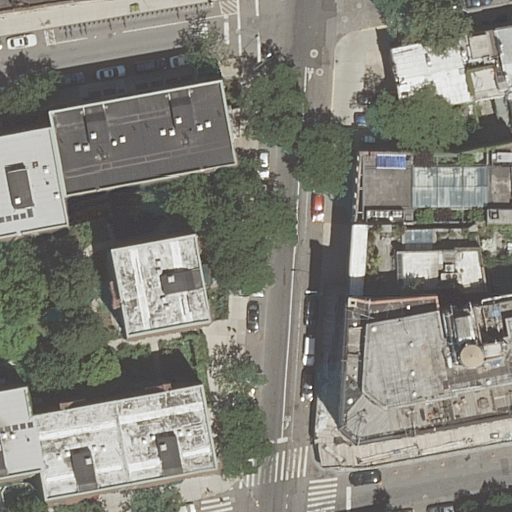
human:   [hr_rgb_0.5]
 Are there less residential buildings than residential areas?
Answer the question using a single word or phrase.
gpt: no

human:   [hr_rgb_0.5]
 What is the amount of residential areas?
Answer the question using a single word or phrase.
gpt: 1

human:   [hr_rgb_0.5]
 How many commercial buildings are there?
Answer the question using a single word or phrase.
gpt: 0

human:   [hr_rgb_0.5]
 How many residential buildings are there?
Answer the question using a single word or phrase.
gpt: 15

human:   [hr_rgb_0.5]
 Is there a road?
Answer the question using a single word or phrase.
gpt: yes

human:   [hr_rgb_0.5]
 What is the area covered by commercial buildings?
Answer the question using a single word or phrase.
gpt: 0m2

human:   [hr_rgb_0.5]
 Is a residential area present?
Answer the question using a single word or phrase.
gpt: yes

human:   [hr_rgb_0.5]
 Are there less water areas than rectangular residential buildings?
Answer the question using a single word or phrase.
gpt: yes

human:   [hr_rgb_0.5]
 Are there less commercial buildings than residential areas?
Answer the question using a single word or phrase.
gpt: yes

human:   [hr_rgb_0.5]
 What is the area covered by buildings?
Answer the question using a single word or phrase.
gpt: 4477m2

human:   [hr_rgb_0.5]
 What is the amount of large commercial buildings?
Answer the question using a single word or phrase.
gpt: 0

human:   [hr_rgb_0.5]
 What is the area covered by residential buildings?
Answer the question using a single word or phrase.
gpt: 4477m2

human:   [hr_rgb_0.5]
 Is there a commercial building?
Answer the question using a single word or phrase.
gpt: no

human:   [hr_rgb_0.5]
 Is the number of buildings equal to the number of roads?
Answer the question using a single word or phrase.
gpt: no

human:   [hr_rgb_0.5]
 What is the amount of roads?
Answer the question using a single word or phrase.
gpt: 3

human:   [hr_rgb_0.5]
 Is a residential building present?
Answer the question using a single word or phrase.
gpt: yes

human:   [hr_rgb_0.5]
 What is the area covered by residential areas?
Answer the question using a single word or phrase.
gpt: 1382m2

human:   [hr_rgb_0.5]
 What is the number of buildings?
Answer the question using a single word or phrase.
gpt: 15

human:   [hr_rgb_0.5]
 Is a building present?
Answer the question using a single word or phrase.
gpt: yes

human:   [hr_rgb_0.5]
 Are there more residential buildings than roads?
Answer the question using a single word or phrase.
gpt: yes

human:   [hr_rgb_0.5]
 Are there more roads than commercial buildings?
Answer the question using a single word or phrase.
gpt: yes

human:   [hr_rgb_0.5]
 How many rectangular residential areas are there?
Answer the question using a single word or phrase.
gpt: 1

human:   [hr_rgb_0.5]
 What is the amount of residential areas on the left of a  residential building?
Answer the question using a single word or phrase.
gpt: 1

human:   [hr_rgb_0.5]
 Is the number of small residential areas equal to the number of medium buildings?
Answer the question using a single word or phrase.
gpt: no

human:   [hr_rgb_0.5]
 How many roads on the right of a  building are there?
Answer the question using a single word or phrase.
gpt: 3

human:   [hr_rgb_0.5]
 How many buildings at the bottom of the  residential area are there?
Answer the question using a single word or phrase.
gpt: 0

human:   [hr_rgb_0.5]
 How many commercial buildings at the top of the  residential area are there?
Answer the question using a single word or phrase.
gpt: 0

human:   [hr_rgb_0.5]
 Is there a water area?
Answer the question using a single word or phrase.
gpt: no

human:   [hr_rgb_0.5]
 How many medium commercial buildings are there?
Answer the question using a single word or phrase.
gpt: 0

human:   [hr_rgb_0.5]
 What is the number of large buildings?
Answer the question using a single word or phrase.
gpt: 3

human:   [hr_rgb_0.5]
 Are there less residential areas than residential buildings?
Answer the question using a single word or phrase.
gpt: yes

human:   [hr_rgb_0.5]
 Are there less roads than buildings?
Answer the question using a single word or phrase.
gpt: yes

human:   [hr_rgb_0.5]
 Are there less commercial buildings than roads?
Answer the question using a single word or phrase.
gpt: yes

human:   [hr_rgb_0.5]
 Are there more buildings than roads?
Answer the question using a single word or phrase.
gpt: yes

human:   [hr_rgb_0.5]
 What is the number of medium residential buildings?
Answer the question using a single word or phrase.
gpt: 8

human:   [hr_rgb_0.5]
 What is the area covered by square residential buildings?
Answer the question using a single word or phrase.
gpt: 0m2

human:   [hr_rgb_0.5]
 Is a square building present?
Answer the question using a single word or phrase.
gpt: no

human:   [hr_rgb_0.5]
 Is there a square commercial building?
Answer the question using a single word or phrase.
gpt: no

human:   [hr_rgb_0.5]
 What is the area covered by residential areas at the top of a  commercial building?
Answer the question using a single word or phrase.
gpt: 0m2

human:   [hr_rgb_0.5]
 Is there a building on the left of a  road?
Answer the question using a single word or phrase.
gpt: yes

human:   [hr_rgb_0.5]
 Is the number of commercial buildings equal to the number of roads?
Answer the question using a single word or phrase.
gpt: no

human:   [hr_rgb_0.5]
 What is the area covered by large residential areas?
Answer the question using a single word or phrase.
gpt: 1382m2

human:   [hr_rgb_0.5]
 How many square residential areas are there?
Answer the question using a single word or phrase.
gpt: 0

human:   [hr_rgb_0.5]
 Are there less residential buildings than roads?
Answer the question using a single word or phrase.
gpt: no

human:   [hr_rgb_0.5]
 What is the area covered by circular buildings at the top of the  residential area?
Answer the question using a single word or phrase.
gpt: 0m2

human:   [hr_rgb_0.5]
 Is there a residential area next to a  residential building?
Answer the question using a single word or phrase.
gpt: yes

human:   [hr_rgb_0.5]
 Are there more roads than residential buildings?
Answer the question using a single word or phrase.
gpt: no

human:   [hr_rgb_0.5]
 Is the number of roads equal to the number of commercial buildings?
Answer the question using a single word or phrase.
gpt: no

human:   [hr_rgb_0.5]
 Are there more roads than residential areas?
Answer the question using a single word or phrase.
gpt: yes

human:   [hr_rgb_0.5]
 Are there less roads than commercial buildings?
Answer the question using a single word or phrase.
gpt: no

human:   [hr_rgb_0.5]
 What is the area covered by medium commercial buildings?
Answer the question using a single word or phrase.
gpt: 0m2

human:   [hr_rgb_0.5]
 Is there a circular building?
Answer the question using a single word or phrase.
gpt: no

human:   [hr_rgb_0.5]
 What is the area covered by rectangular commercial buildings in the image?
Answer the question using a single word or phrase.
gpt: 0m2

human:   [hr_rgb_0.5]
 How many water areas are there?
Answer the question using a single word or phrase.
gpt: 0

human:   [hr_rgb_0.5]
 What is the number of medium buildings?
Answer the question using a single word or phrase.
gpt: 8

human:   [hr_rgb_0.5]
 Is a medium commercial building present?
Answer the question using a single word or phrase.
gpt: no

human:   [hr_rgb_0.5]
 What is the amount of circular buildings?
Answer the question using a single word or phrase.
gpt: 0

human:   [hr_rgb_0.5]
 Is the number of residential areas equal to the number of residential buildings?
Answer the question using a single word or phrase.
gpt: no

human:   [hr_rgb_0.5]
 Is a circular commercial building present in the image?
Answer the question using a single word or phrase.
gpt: no

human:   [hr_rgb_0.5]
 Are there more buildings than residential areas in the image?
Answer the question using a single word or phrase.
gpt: yes

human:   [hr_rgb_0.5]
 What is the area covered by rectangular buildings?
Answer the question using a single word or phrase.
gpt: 2537m2

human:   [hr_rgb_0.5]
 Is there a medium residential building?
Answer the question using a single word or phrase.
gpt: yes

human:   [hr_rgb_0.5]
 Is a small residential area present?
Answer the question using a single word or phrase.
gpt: no

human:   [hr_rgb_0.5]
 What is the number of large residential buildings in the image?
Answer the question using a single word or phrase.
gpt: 3